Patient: sex M, age 31
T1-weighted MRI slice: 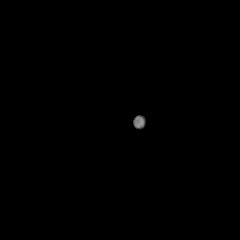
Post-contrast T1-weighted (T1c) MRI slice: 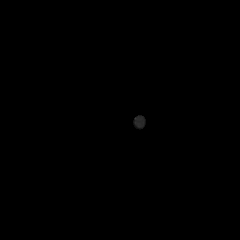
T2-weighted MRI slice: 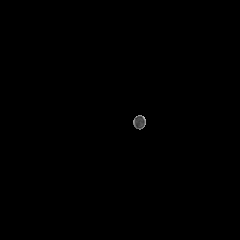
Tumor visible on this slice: no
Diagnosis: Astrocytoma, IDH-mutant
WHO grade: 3